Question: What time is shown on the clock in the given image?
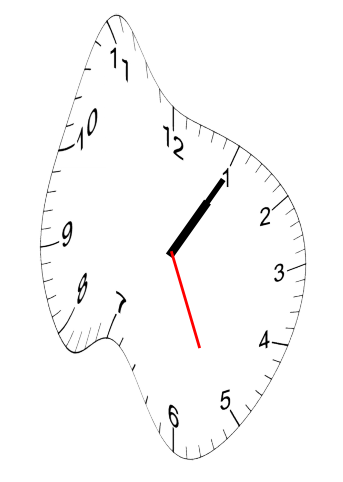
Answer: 01:05:26